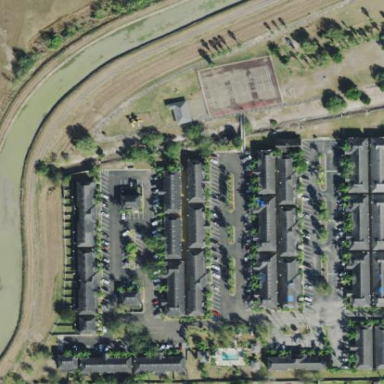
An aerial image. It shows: Residential area with apartments.